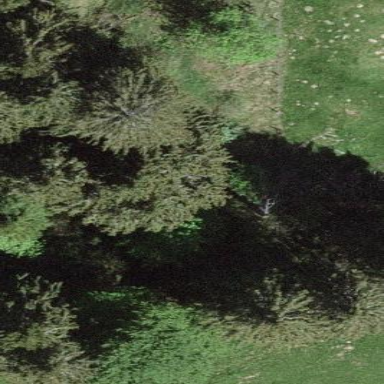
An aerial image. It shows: Forest area.